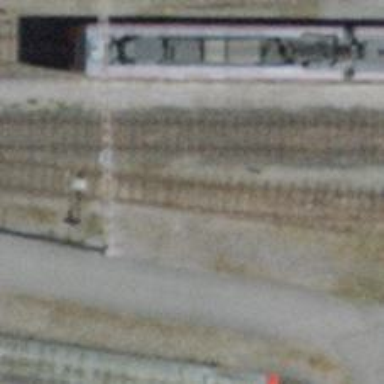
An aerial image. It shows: Rail yard with electrified rails and single track.